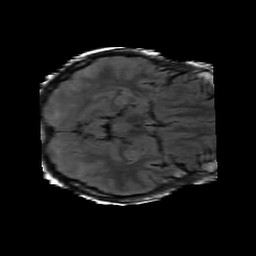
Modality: FLAIR
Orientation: axial
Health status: ill
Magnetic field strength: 3 T